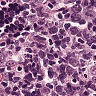
Metastatic tissue present: no